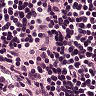
Metastatic tissue present: no